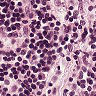
Metastatic tissue present: no